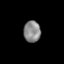
Tissue: prostate
Cell type: Myeloid cells
Senescence score: 0.7423
Nuclear area (px): 355
Mean DAPI intensity: 136.318